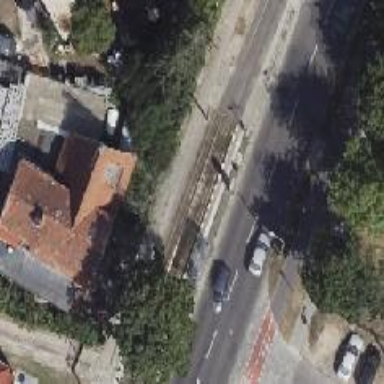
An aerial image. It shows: Tram stop position for public transport.